Field crop: maize
Growth stage: 1
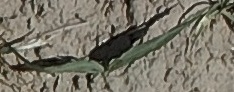
Species: sorghum